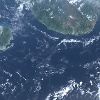
Label: water